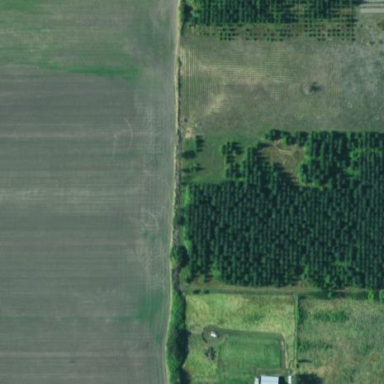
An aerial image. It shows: Orchard.